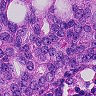
Metastatic tissue present: yes